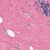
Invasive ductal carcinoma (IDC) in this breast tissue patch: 0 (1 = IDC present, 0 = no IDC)